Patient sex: M
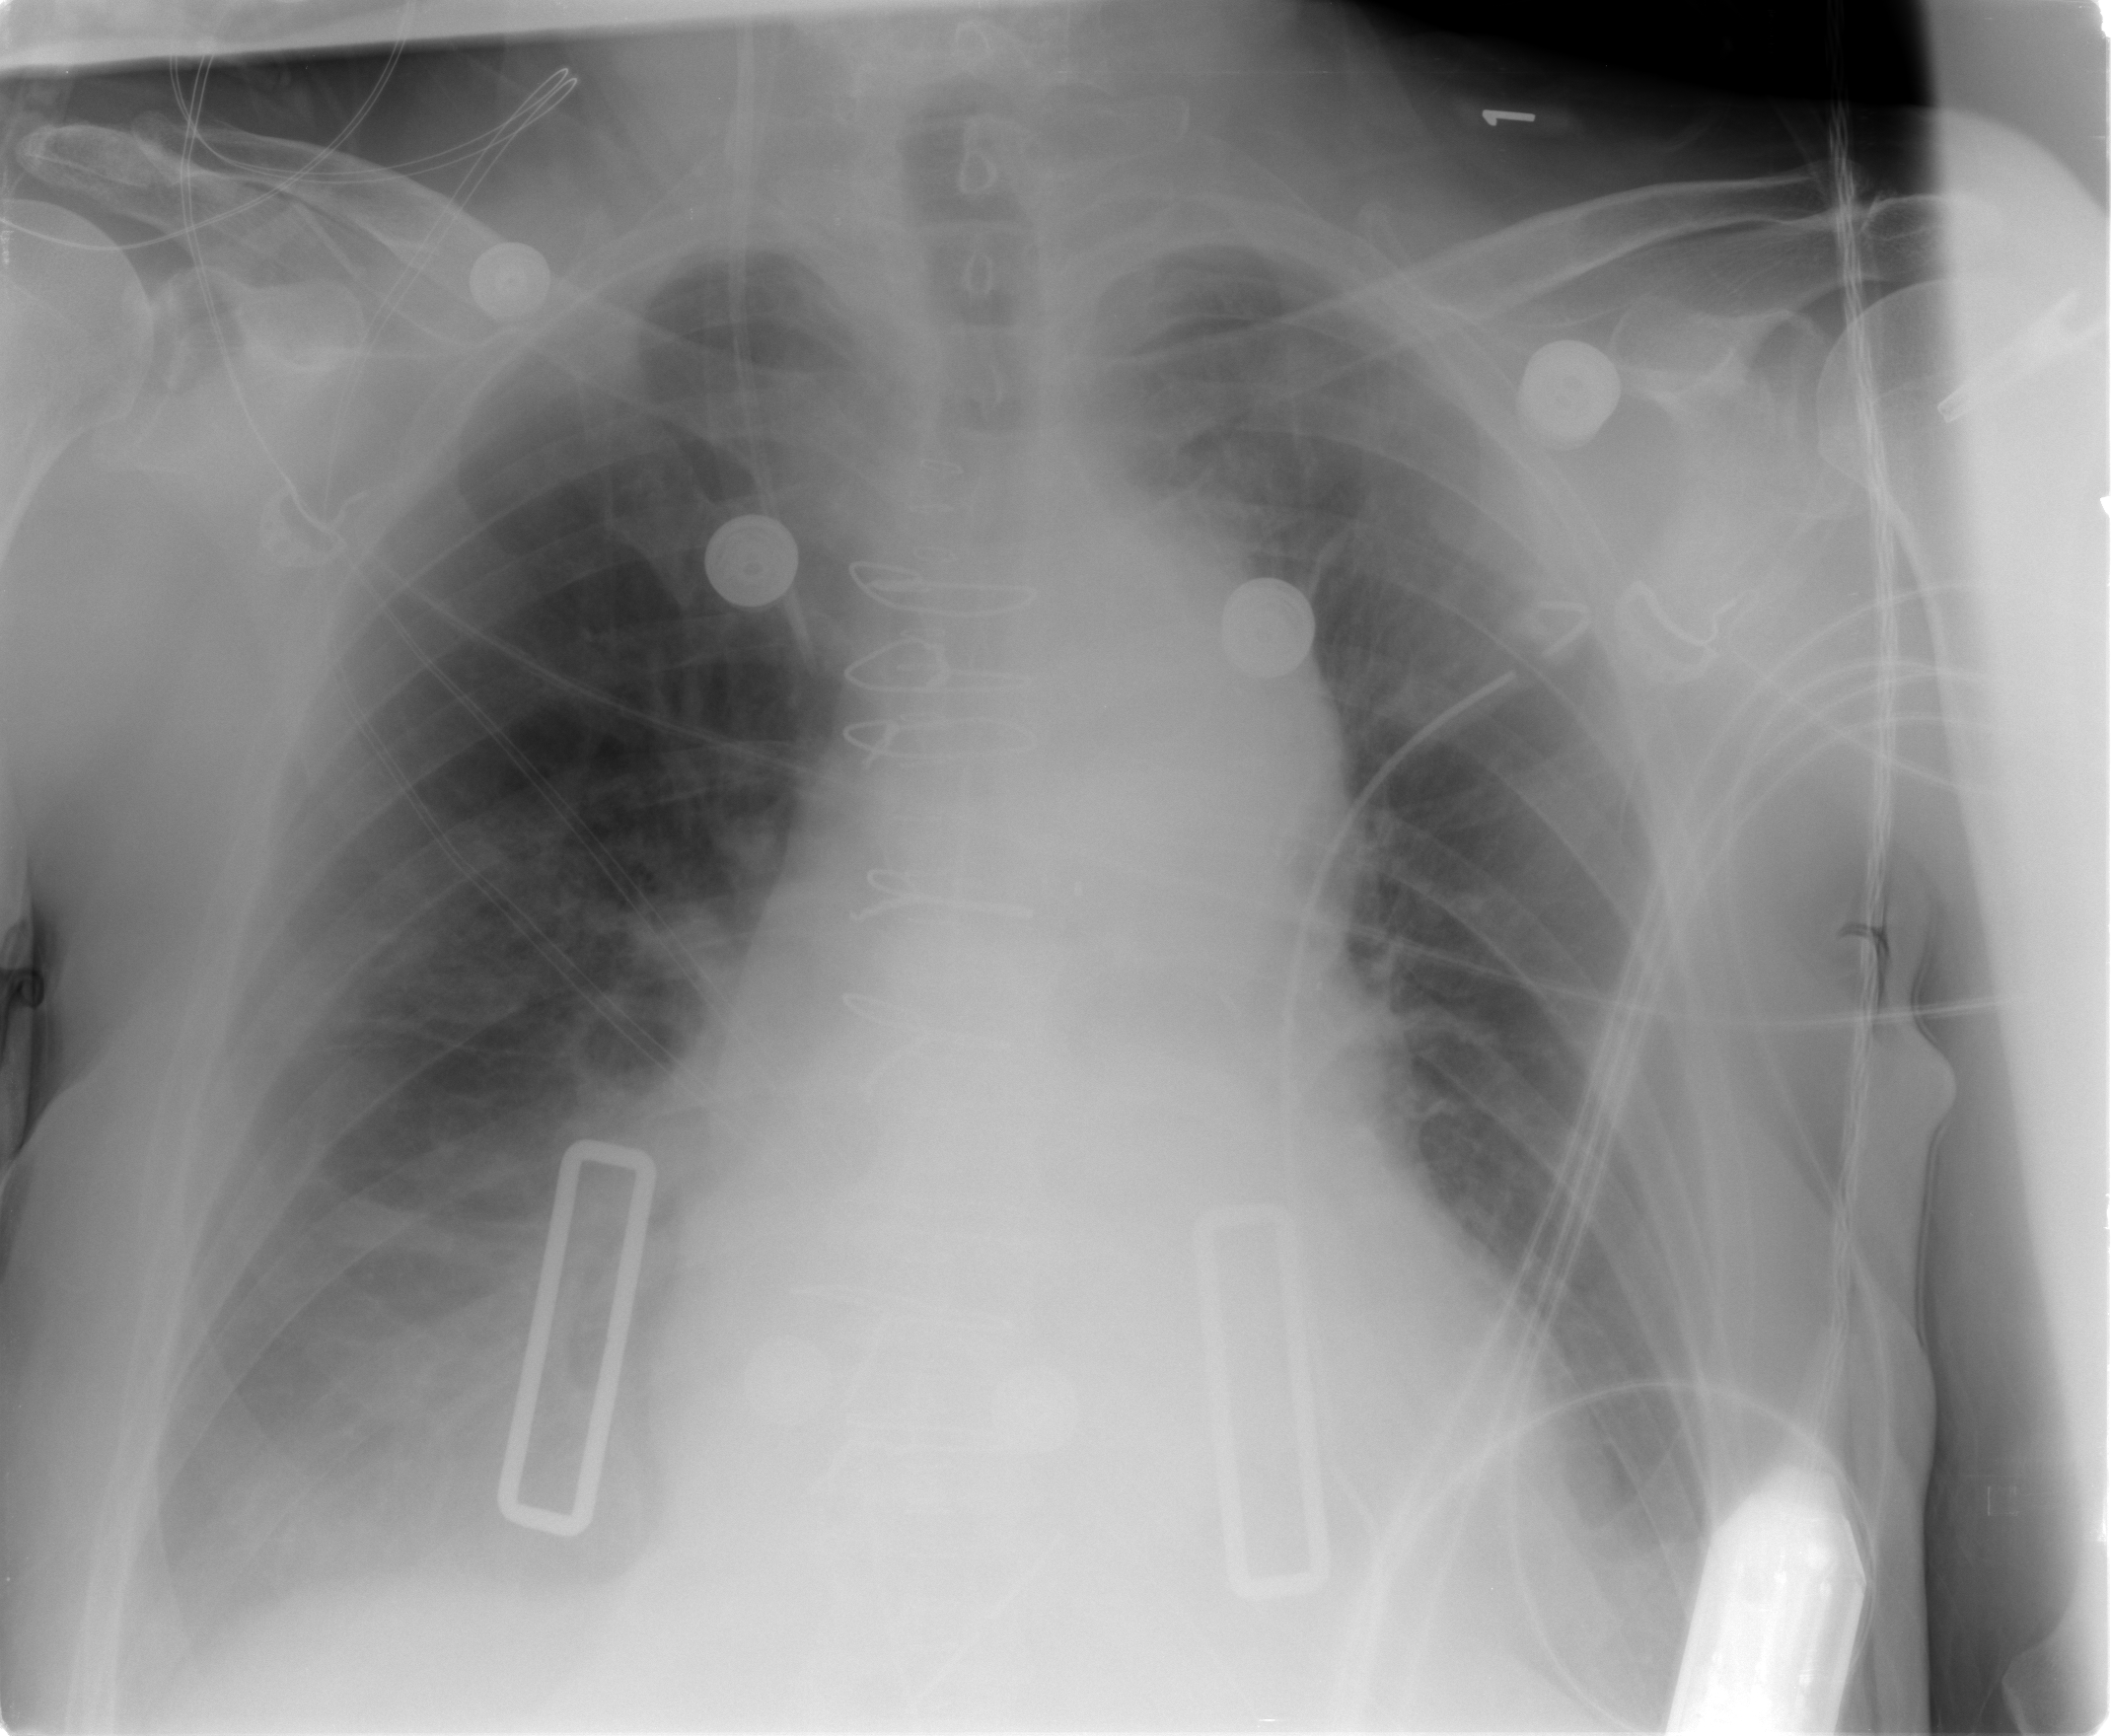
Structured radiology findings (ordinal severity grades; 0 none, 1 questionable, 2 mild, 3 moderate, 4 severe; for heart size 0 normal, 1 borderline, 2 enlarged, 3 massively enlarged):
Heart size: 2
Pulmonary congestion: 2
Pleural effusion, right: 2
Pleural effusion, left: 2
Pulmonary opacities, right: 2
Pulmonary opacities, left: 0
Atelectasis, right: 2
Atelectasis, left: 2